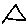
Label: triangle